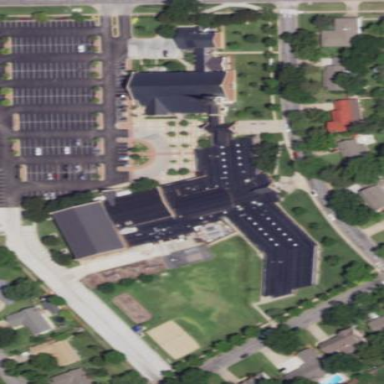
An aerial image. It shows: School.